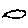
Label: cloud